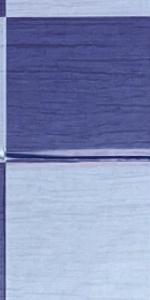
Label: Empty